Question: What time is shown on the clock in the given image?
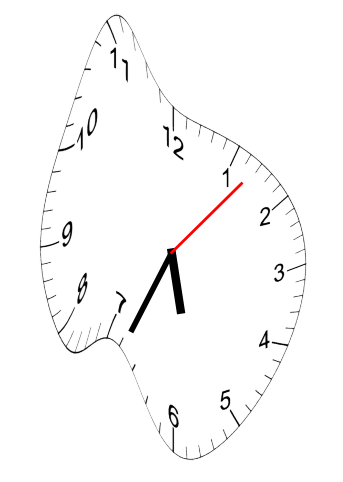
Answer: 05:34:07